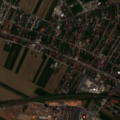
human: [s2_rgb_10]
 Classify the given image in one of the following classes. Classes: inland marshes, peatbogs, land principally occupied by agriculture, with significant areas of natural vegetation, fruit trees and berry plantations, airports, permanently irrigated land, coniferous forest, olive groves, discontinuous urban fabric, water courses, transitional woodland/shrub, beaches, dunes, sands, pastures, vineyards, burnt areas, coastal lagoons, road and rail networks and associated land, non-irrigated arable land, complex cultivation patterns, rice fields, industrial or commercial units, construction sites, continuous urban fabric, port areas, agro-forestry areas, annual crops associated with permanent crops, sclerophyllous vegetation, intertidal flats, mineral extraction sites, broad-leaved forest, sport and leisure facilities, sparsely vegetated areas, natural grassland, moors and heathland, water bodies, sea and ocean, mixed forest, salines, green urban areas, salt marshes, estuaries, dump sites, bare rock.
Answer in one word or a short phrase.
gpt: discontinuous urban fabric, industrial or commercial units, non-irrigated arable land